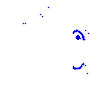
Particle: electron